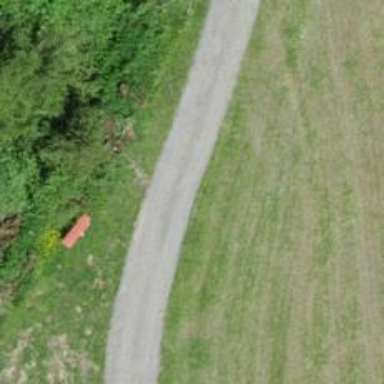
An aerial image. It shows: Well-maintained track road of grade 1.